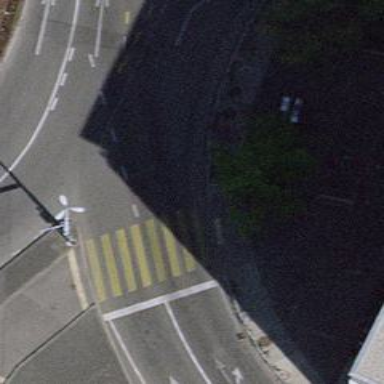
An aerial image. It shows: Road crossing with traffic signals.